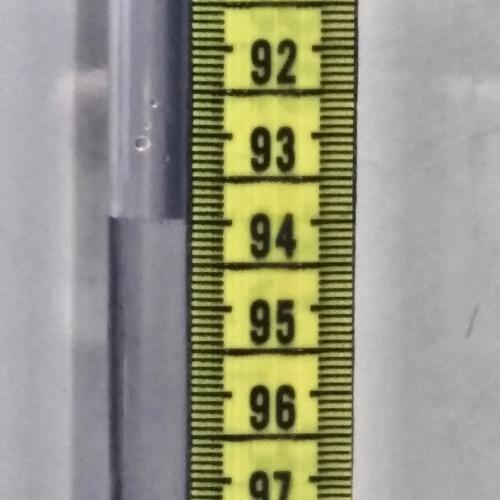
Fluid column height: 94.0 cm